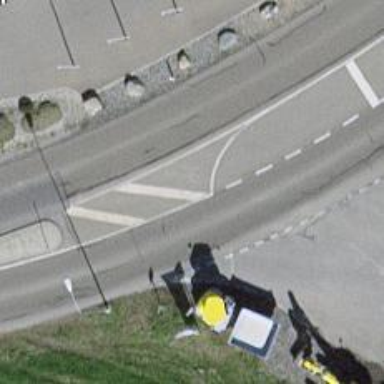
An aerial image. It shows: Secondary road with asphalt surface.